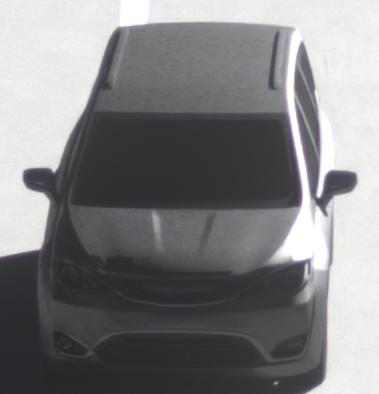
Make: Chrysler
Model: Pacifica
Detailed model: -
Model produced from: 2016
Model produced until: 2020
Doors: 5
Color: gray
Road condition: dry road
Daytime: morning or afternoon
Contrast: high contrast